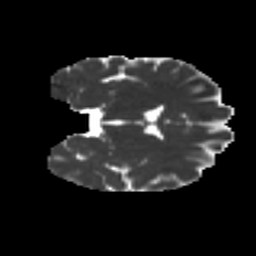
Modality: MD
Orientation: coronal
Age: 25
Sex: female
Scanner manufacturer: ge
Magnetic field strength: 3 T
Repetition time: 7.8 s
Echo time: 0.0608 s